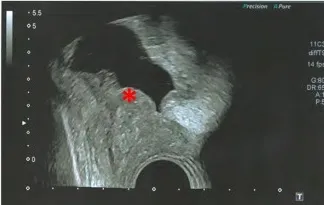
After surgery. And side. And after We find a 62 g prostate with median lobe protruding into the bladder (*) before surgery that stayed after with a major decrease of prostate volume (30 g). TRUS, transrectal ultrasound.
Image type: radiology (ultrasound)